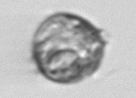
Label: Protoperidinium